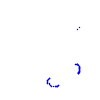
Particle: kaon